Question: I'm trying to toggle a 'SeekBar' between the the two modes to display the state of streaming media.
I've established that the correct graphics show when defining the 'android:indeterminate' tag in XML:
'''
<SeekBar
android:id="@+id/seekBar1"
android:indeterminate="false"
android:progressDrawable="@android:drawable/progress_horizontal"
android:indeterminateDrawable="@android:drawable/progress_indeterminate_horizontal"
android:indeterminateBehavior="cycle"
android:indeterminateOnly="false"
android:progress="33"
android:secondaryProgress="66"
android:layout_height="wrap_content"
android:layout_width="match_parent"></SeekBar>
'''

The trouble is, when trying to switch by calling 'setIndeterminate(true)', the drawables don't appear to change properly. In the case of indeterminate->determinate, the animation stops, and from determinate->indeterminate, nothing happens.
What am I doing wrong?
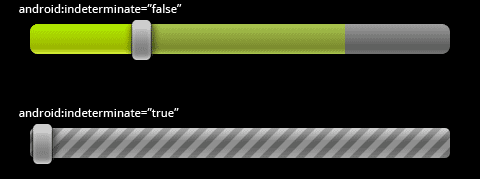
Answer: The SeekBar onSizeChanged() initializes only the current selected background drawable, and it is called once when the SeekBar is initialized.
So a fix might be:
'''
public class CorrectedSeekBar extends SeekBar {
public CorrectedSeekBar(Context context) {
super(context);
}
public CorrectedSeekBar(Context context, AttributeSet attrs) {
super(context, attrs);
}
public CorrectedSeekBar(Context context, AttributeSet attrs, int defStyle) {
super(context, attrs, defStyle);
}
protected void onSizeChanged(int w, int h, int oldw, int oldh) {
boolean current = isIndeterminate();
setIndeterminate(!current);
super.onSizeChanged(w, h, oldw, oldh);
setIndeterminate(current);
super.onSizeChanged(w, h, oldw, oldh);
}
}
'''
And in the layout xml use '<yourpackage.CorrectedSeekBar ...'
This doesnt look nice, other workarounds might be possible but I think this is the main problem (bug?).